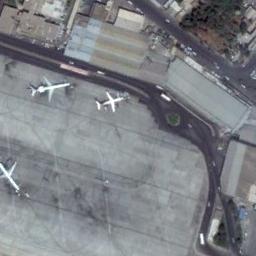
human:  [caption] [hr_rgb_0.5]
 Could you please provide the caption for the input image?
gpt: Three airplanes are parked on the open place beside buildings .

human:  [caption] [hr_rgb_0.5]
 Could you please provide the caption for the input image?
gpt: Three planes parked on the open area and some buildings in front of them .

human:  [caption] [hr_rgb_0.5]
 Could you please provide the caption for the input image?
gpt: Two planes were parked on the edge of the ground and one was parked in the middle of the ground .

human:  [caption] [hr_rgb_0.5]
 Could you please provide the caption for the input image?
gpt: Three planes in the parking lot .

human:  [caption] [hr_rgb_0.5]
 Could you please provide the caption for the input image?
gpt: Three airplanes were on the airport beside many houses .